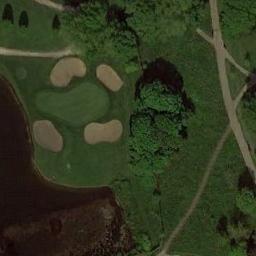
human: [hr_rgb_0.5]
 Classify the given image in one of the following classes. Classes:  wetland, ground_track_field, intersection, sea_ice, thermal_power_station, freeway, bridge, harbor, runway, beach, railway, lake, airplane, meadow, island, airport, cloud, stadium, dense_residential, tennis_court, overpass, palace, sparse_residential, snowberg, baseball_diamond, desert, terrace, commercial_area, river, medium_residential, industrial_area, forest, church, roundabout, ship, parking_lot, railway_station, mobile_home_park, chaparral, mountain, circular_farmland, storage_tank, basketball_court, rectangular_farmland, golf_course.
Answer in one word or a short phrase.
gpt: golf_course